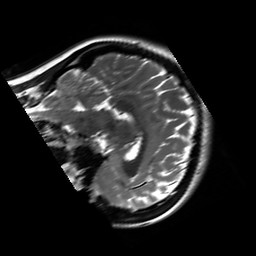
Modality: T2w
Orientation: sagittal
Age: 21
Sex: female
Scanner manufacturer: siemens
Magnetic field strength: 3 T
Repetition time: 8.53 s
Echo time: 0.091 s